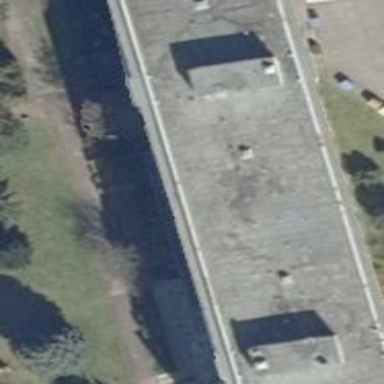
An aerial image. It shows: Dormitory building.